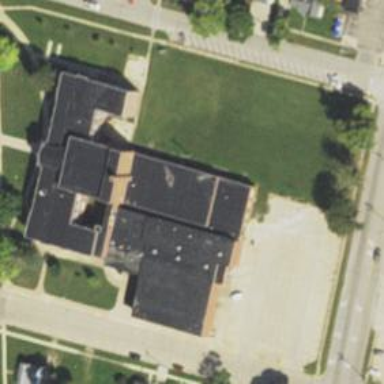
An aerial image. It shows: School.